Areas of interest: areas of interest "Success Driving School (Dongfeng Road Wenhua Road Campus)"
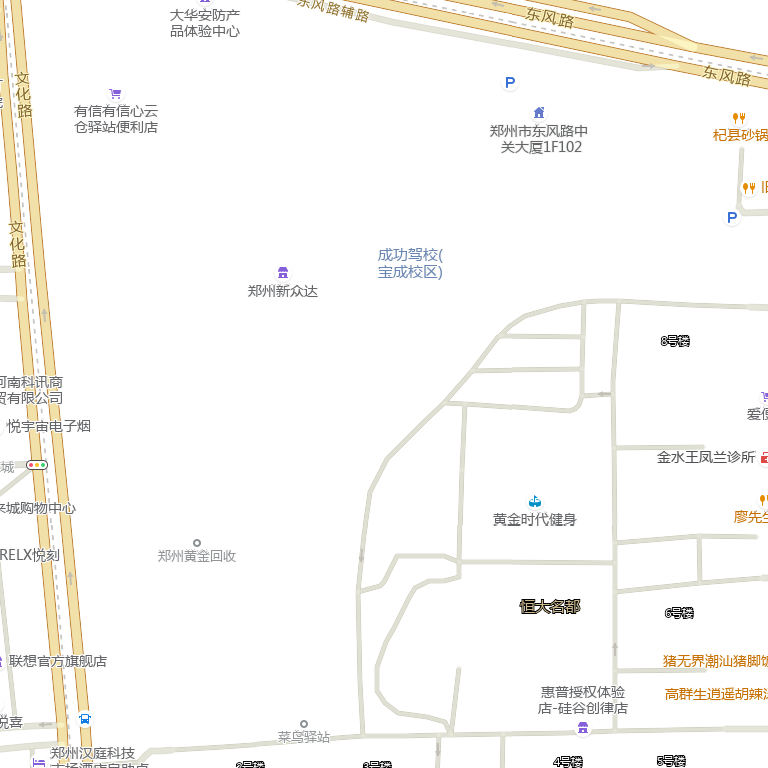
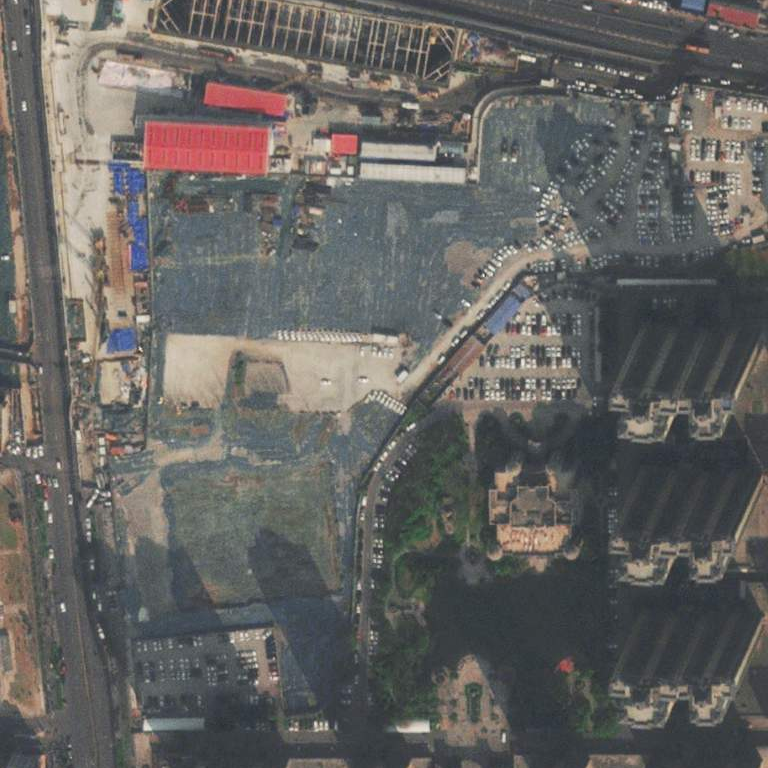